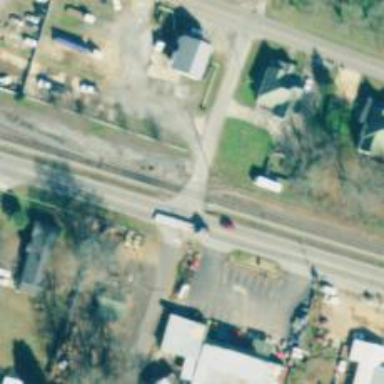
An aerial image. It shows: Railway level crossing.